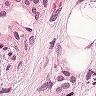
Metastatic tissue present: yes